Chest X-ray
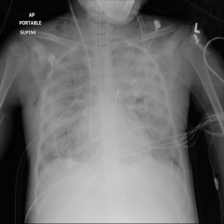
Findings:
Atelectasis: negative
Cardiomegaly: negative
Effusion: negative
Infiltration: negative
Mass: negative
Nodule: negative
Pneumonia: negative
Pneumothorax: negative
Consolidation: negative
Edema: negative
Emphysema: positive
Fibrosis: negative
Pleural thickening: negative
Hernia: negative